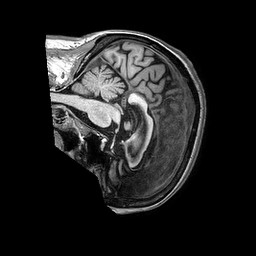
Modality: T1w
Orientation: sagittal
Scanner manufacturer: philips
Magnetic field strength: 3 T
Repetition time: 0.006688 s
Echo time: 0.002999 s